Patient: sex F, age 33
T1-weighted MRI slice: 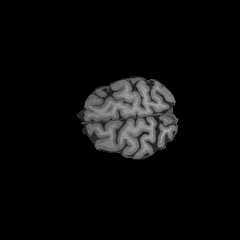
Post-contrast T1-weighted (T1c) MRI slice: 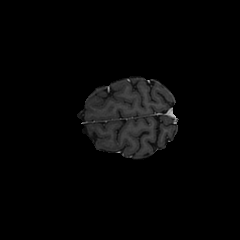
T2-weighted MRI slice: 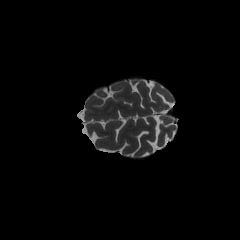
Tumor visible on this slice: no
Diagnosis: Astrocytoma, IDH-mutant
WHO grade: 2